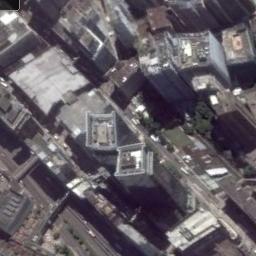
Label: commercial_area